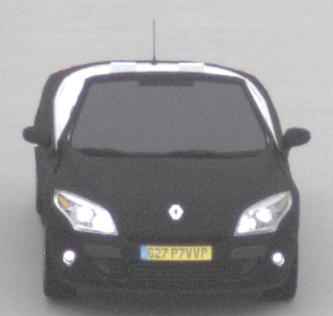
Make: Renault
Model: Mégane Coupé-Cabriolet 1.6 16V 110
Detailed model: Mégane (III) Coupé-Cabriolet
Model produced from: 2010/06
Model produced until: 2013/03
Doors: 2
Color: black
Road condition: dry road
Daytime: midday
Contrast: low contrast